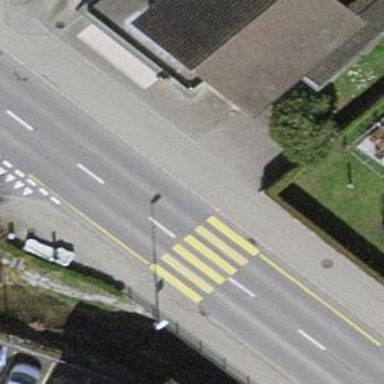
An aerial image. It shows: Kerb serving as barrier.